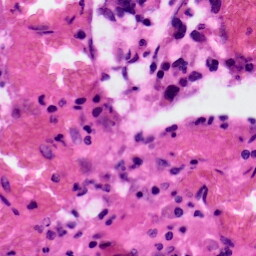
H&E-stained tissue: Colon